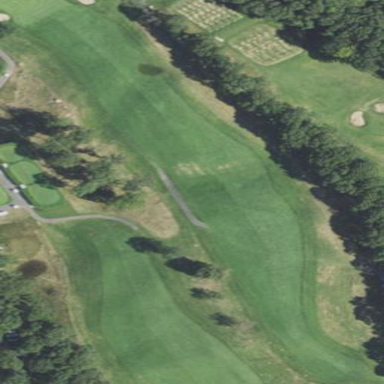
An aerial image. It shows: Grassy area designated as golf fairway.